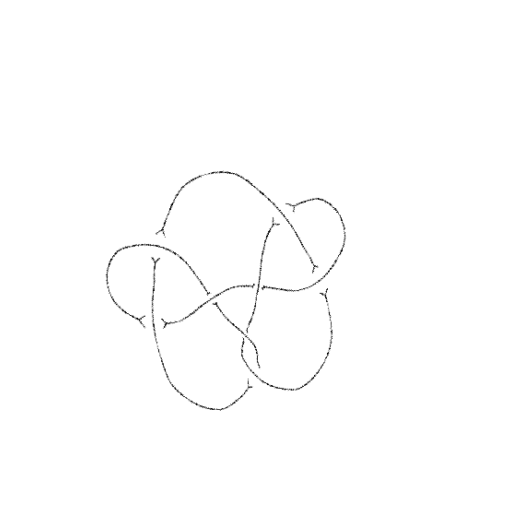
Crossing number: 8